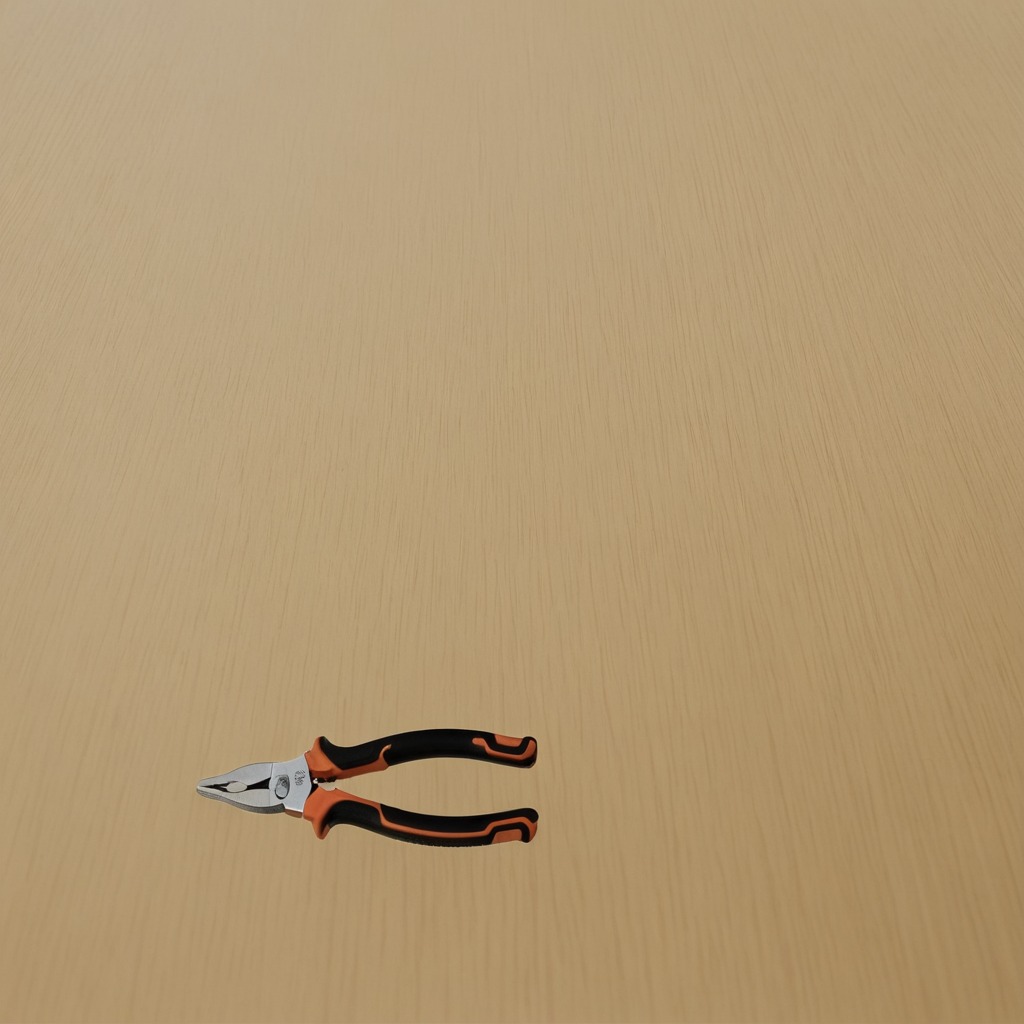
A plier is lying on the plywood surface.